Interaction volume radius: 10 \u00c5
Interaction volume height: 30 \u00c5
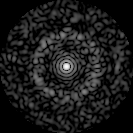
Disorder parameter: 0.8293